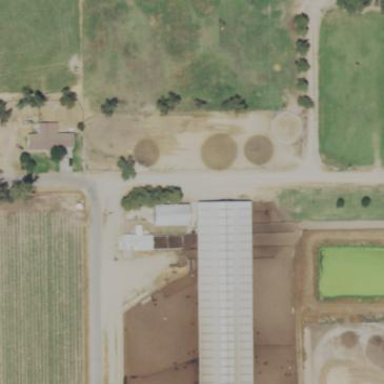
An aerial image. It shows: Farmyard area.